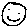
Label: smiley face